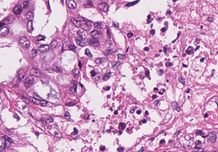
Tumor epithelial tissue: yes
Tumor-associated stroma tissue: yes
Normal tissue: no